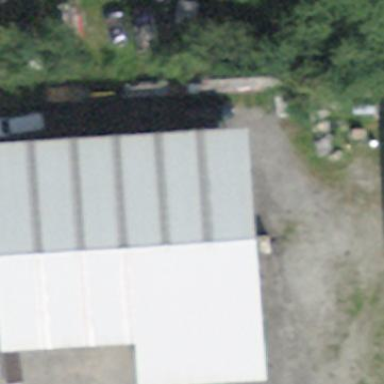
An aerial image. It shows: Building.